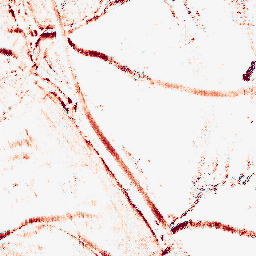
Category: morphological
Decomposition family: morphological_rect
Decomposition parameters: operation: opening
width: 5
height: 10
Upsampling method: regularized
Upsampling parameters: scale: 4
lambda_reg: 0.1
Upsampling scale: 4